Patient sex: M
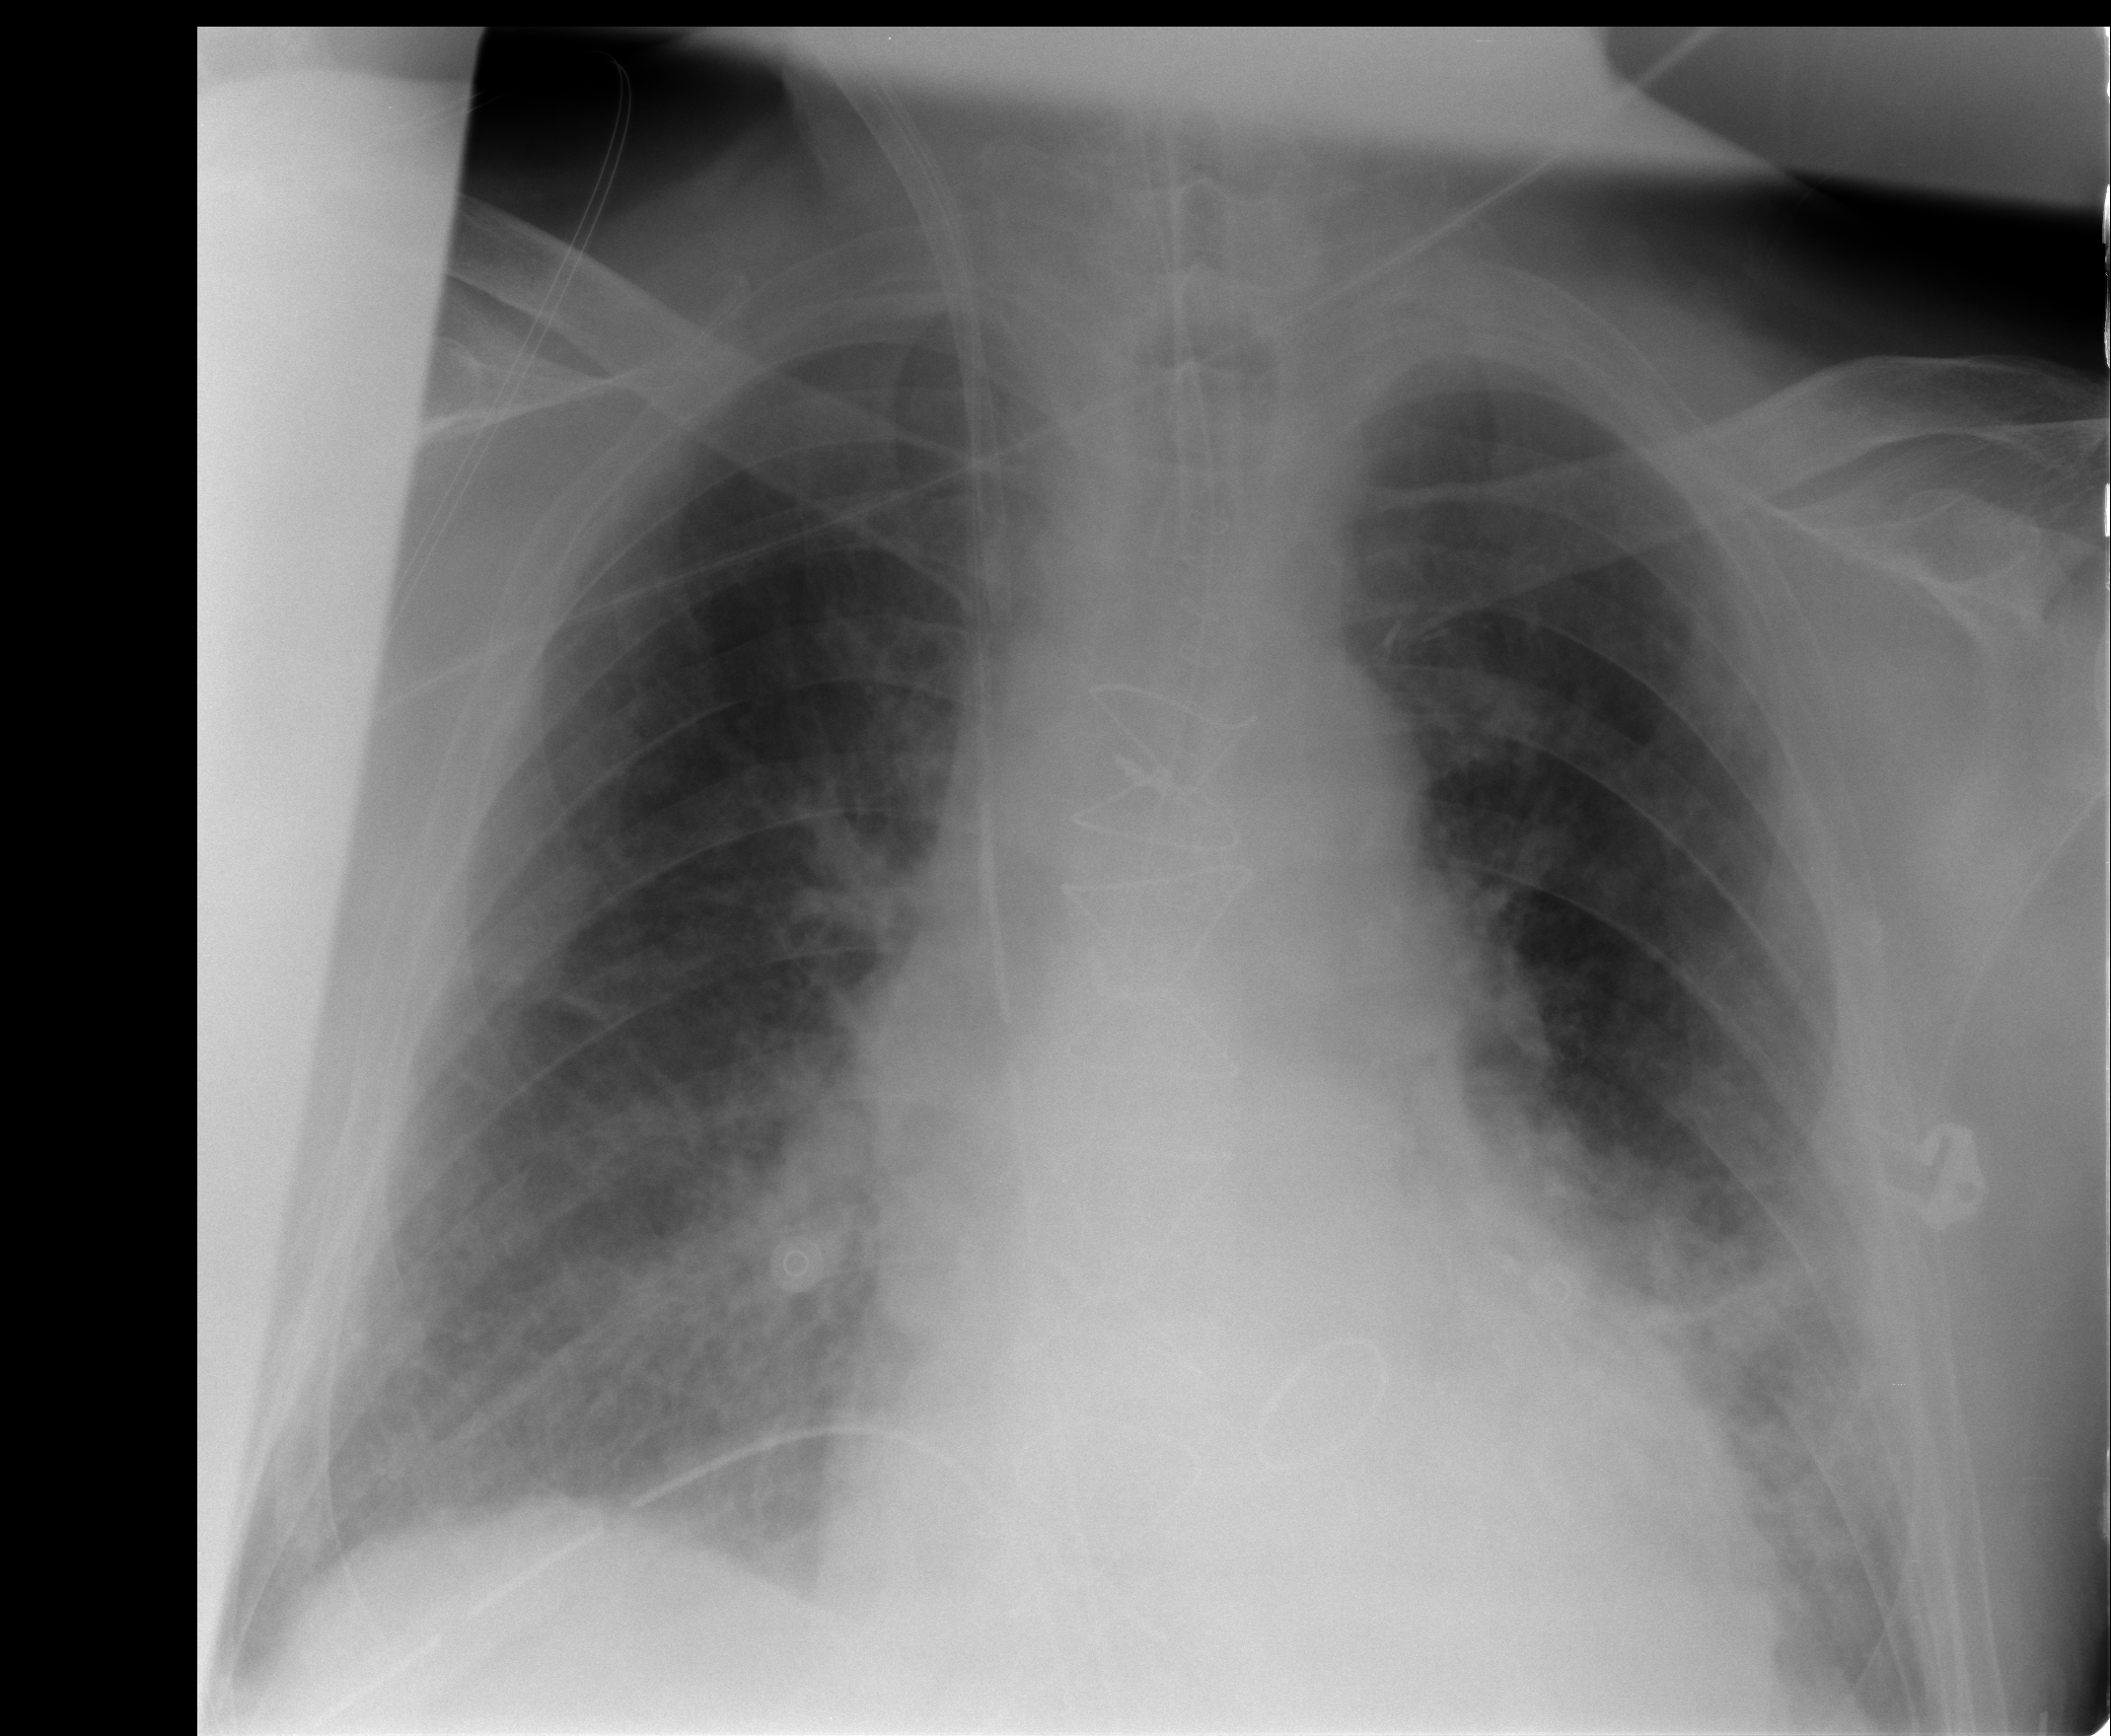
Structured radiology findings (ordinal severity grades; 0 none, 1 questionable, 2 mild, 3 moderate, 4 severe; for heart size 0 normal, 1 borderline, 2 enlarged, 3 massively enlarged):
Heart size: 2
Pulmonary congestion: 2
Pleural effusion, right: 1
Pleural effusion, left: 1
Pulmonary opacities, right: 0
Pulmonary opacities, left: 0
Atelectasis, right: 0
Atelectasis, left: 0